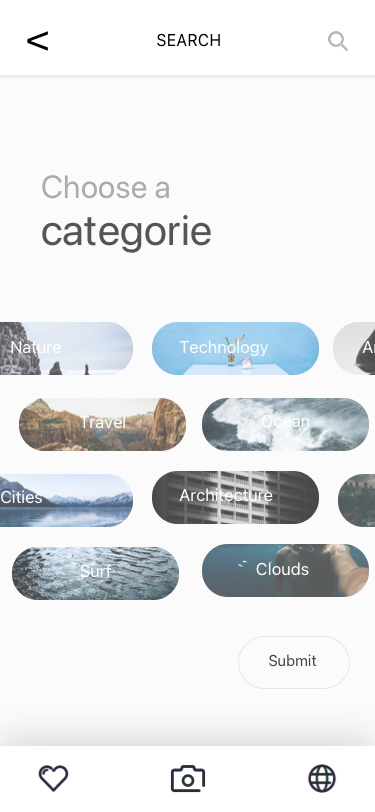
Text in this UI design:
Nature
Technology
Animals
Travel
Architecture
Cities
Surf
Clouds
Ocean
Submit
Choose a categorie
SEARCH
<